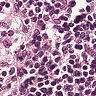
Metastatic tissue present: no